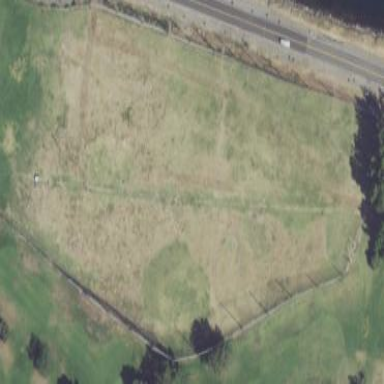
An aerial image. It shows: Grassy area designated for driving range golf.